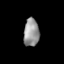
Tissue: lung
Cell type: Epithelial cells
Senescence score: 0.6118
Nuclear area (px): 420
Mean DAPI intensity: 150.026